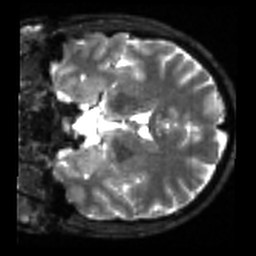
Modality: sbref
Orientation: coronal
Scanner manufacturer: siemens
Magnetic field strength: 3 T
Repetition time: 4 s
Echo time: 0.0594 s